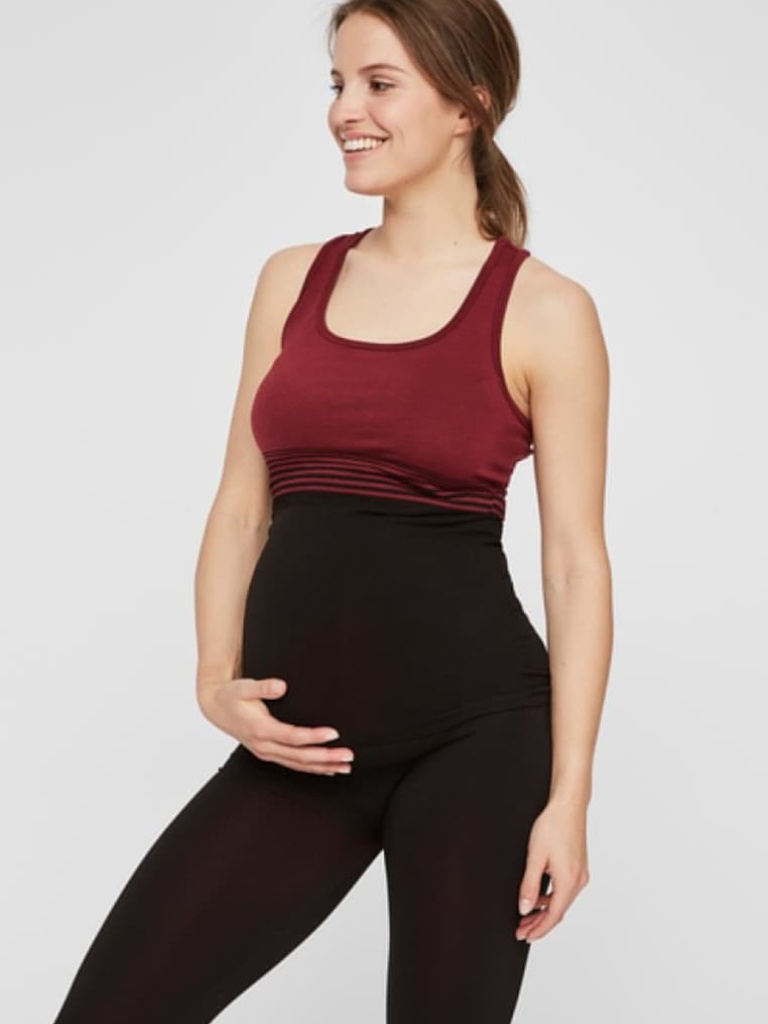
knit tight sleeveless hip length Fully Tucked in scoop tank